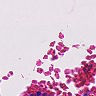
Metastatic tissue present: no